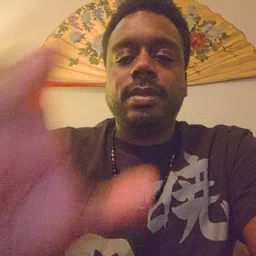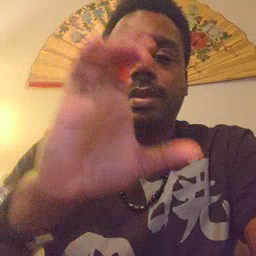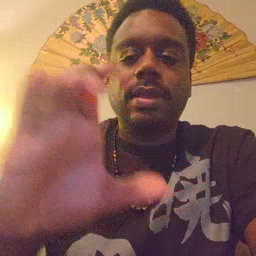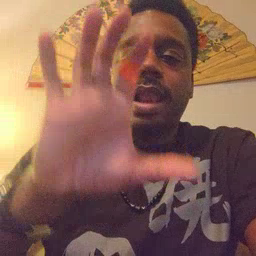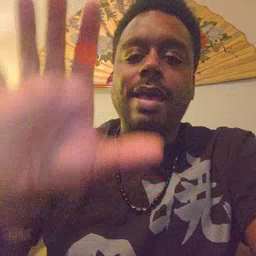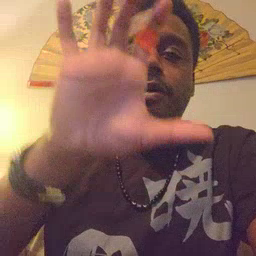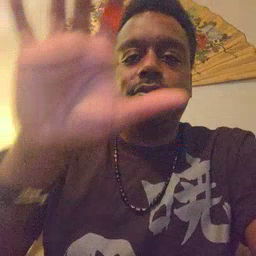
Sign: cloud